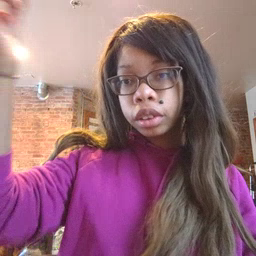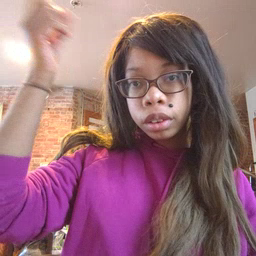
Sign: shower